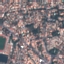
Label: Residential